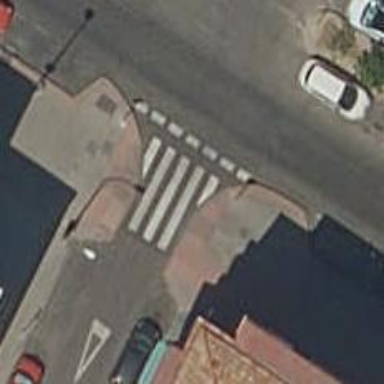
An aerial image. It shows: Uncontrolled zebra crossing on the road.